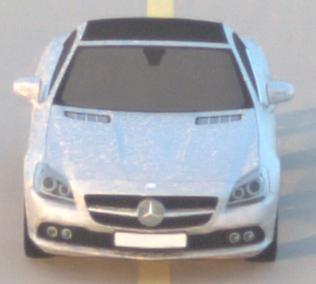
Make: Mercedes-Benz
Model: SLK 200
Detailed model: SLK-Class (172)
Model produced from: 2011/03
Model produced until: 2015/04
Doors: 2
Color: white
Road condition: dry road
Daytime: sunrise or sunset
Contrast: low contrast